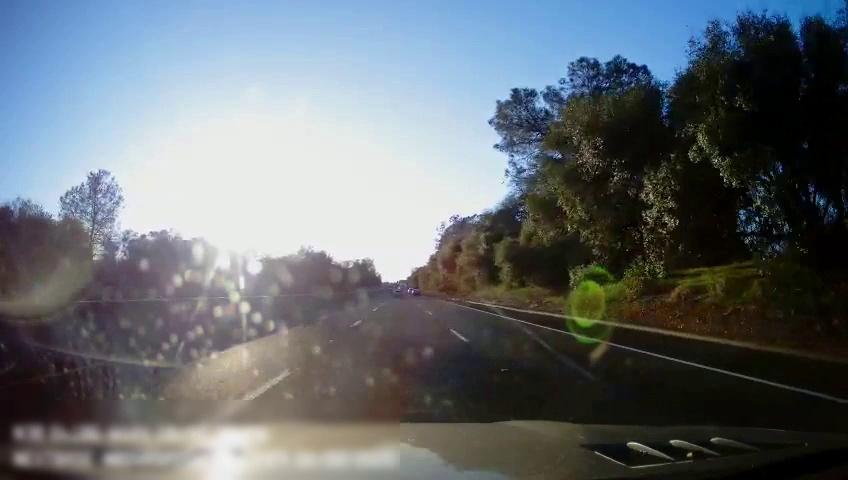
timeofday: Day
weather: Cloudy
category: Drivable Space
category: Vehicles | Car
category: Lanes | Alternate Lane
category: Lanes | Current Lane
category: Lanes | Current Lane
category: Lanes | Alternate Lane